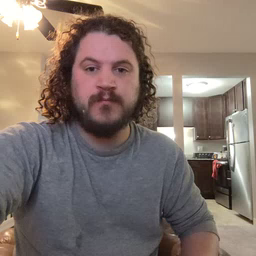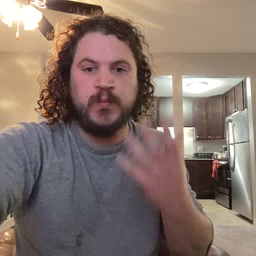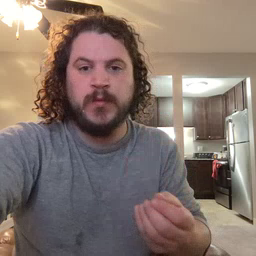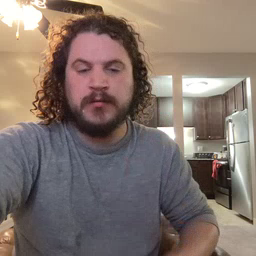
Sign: wet